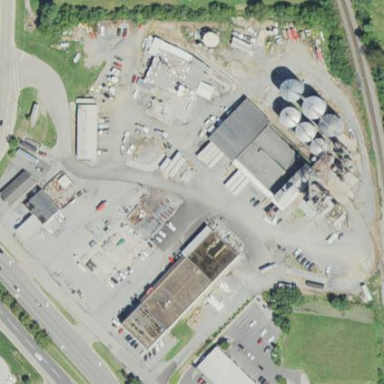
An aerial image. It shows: Fuel station located within retail area. The shop is categorized as agrarian.